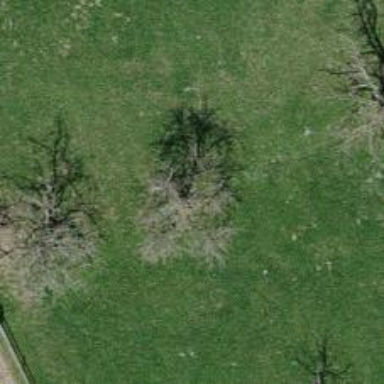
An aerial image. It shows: Agricultural area with broadleaved deciduous trees.